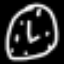
Label: clock